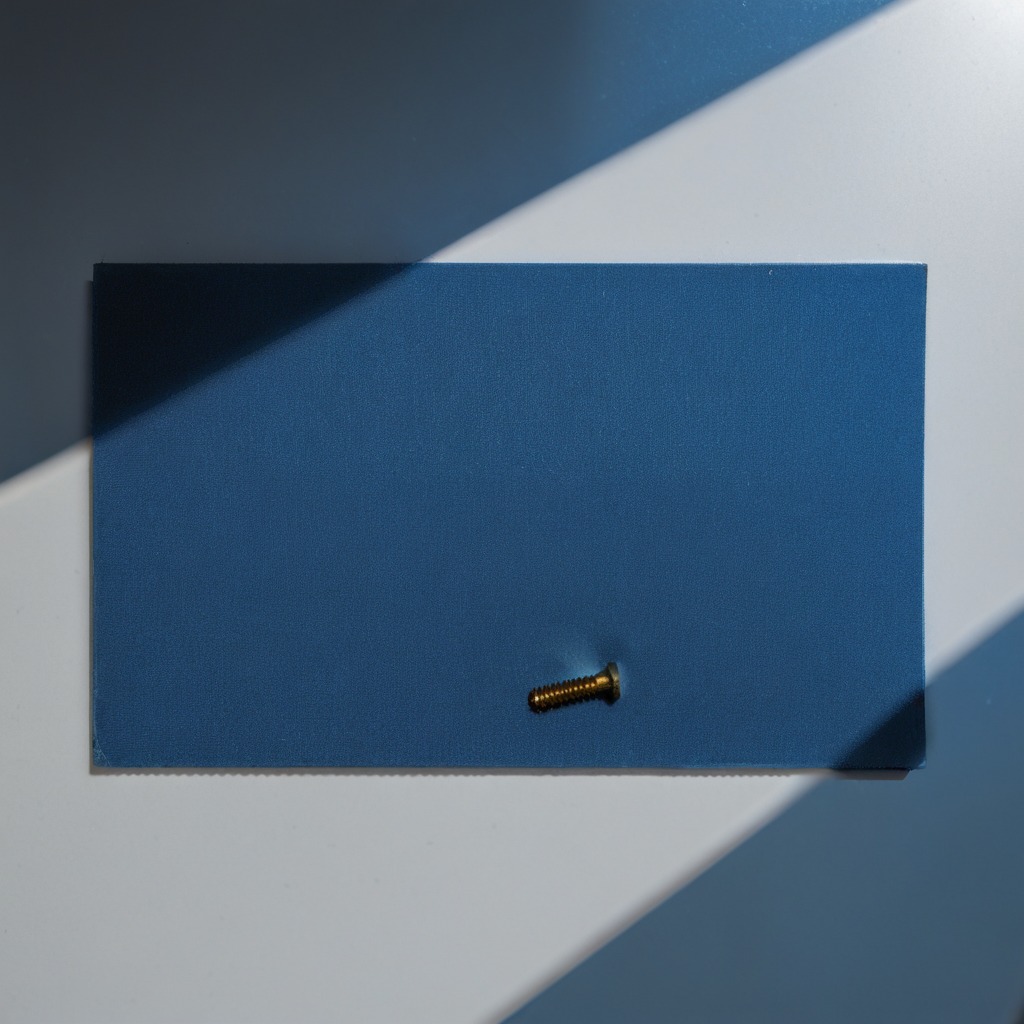
A metal screw lies on the tabletop.